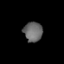
Tissue: lung
Cell type: Endothelial cells
Senescence score: 0.5955
Nuclear area (px): 365
Mean DAPI intensity: 104.025